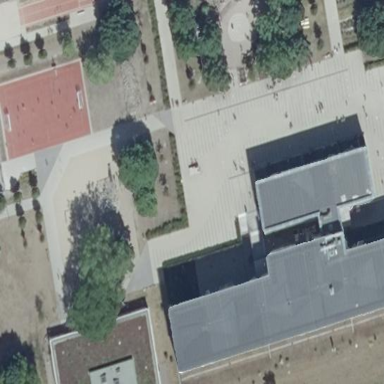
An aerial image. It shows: School building.